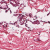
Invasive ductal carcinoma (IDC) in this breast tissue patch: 0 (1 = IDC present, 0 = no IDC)